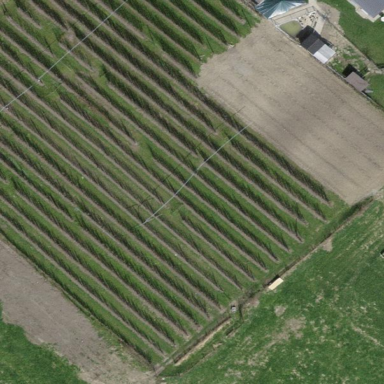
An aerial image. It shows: Orchard.